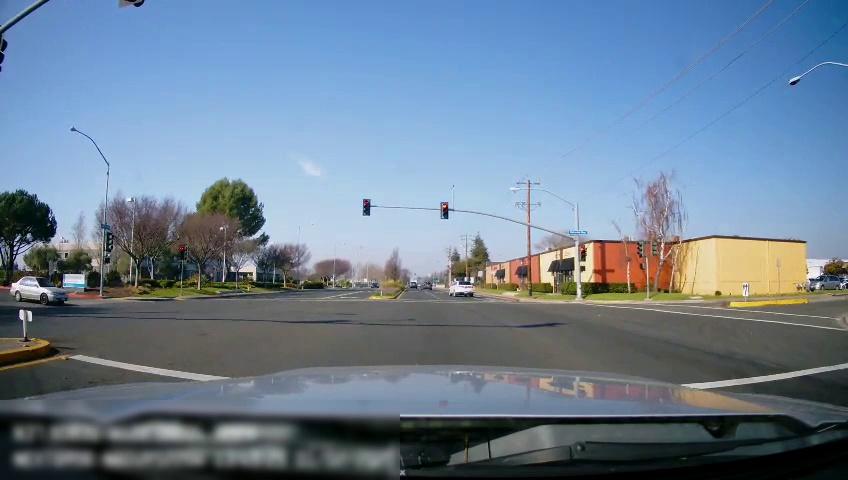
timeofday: Day
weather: Sunny
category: Drivable Space
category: Vehicles | SUV
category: Vehicles | SUV
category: Vehicles | SUV
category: Vehicles | Car
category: Lanes | Alternate Lane
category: Lanes | Current Lane
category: Lanes | Current Lane
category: Lanes | Alternate Lane
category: Lanes | Alternate Lane
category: Lanes | Opposite Lane
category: Traffic | Lights
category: Traffic | Lights
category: Traffic | Lights
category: Traffic | Lights
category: Traffic | Lights
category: Traffic | Lights
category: Traffic | Lights
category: Traffic | Signs
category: Traffic | Lights
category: Traffic | Lights
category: Traffic | Lights
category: Traffic | Signs
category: Traffic | Signs